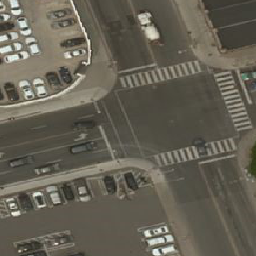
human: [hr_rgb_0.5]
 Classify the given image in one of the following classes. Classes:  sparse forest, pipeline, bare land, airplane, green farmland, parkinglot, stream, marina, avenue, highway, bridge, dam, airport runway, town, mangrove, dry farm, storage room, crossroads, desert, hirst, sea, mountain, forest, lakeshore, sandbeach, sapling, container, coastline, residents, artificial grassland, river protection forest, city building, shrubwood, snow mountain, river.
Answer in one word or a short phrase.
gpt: crossroads